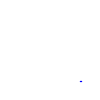
Particle: proton